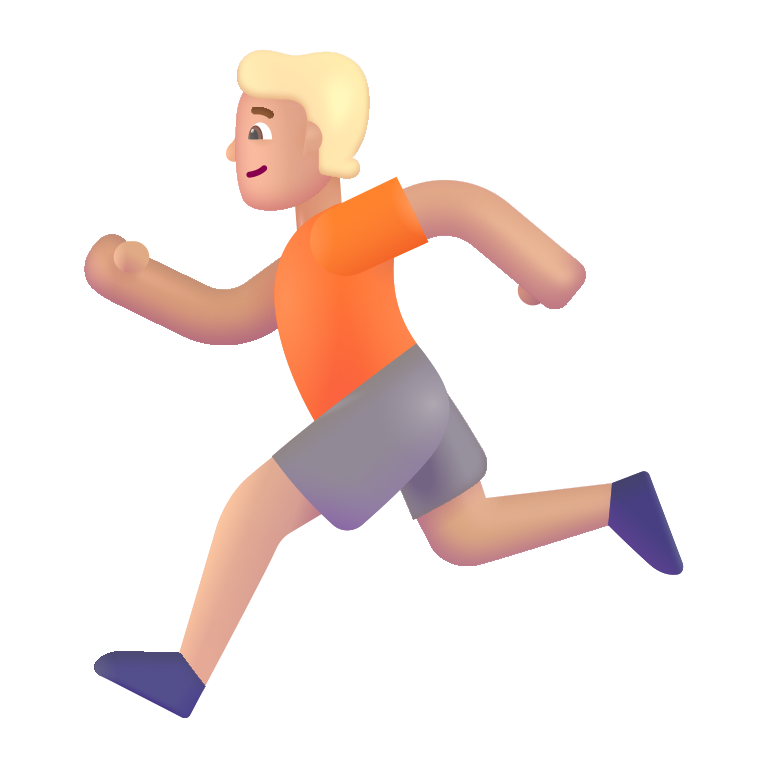
person running color  light